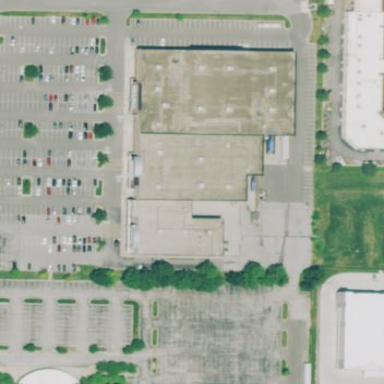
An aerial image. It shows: Retail area.